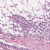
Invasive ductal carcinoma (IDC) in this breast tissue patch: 1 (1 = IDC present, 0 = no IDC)